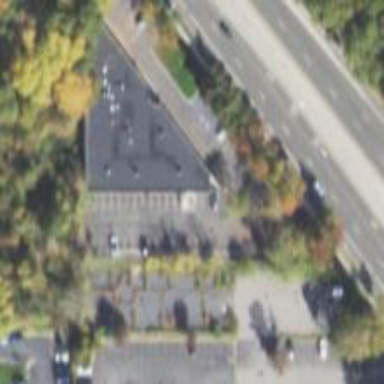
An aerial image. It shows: Commercial building.